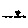
Label: flower